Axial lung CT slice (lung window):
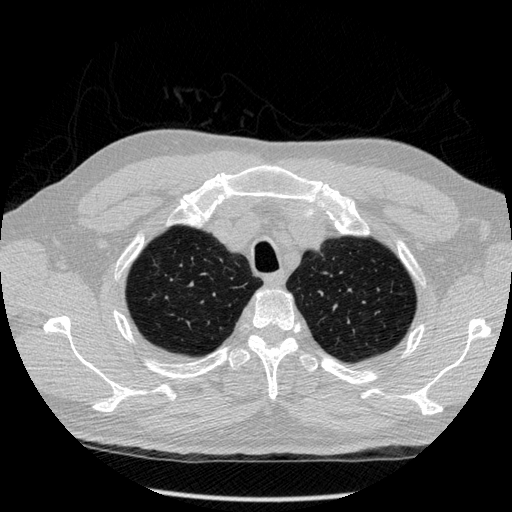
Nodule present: no